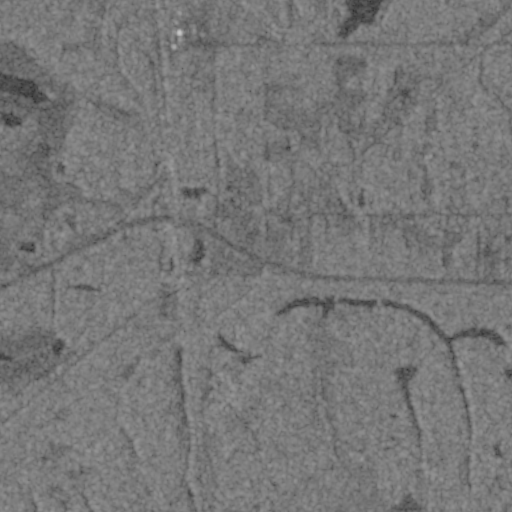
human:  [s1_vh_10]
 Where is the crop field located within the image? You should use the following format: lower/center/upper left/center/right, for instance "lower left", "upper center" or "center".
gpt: The crop field is located in the upper right of the image.
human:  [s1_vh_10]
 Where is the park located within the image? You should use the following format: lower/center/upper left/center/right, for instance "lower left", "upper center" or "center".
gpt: The park is located in the center left of the image.
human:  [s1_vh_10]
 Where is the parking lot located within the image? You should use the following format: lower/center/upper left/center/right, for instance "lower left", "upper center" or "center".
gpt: The parking lot is located in the center of the image.
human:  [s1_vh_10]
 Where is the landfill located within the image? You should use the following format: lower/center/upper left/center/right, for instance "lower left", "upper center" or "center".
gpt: There is no landfill in the image.

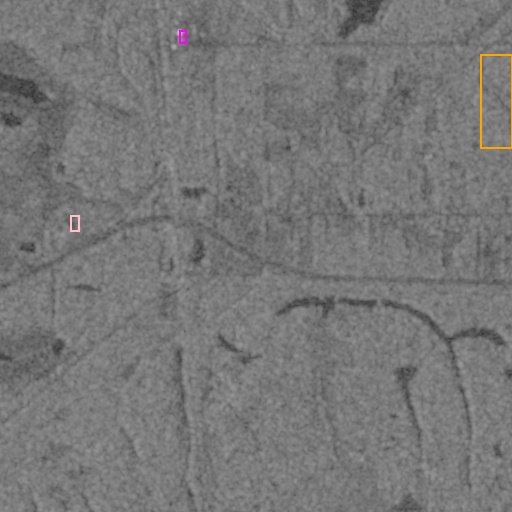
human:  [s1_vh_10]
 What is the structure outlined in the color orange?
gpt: The structure outlined in orange is a crop field.
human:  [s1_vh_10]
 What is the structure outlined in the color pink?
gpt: The structure outlined in pink is a park.
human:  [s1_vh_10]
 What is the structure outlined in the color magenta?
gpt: The structure outlined in magenta is a building.
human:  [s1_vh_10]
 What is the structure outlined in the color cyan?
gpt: There is no cyan outline.